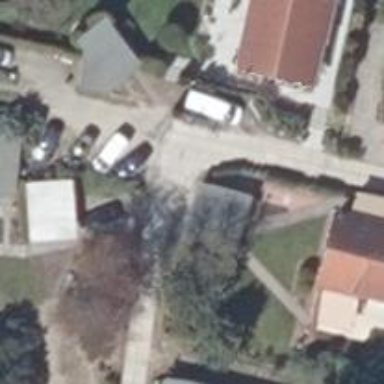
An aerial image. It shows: Residential road.